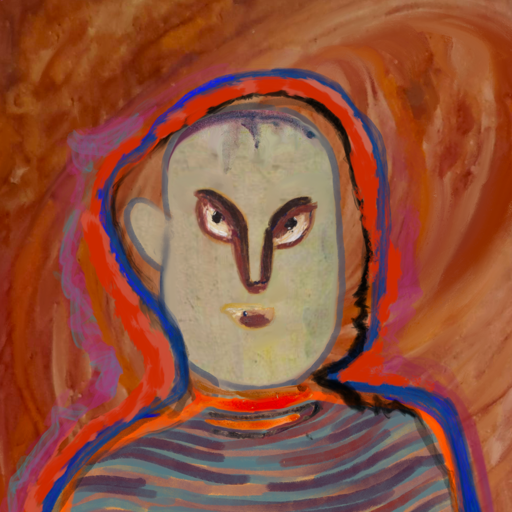
Background: Pious_Lady, Head And Neck Front: Hill_Girl, Face Front: After_Raid, Bust: Experience, Hair Front: Experience, Head Accessory: Blank, Second Necklace: Blank, Necklace: Experience, Baby: Blank